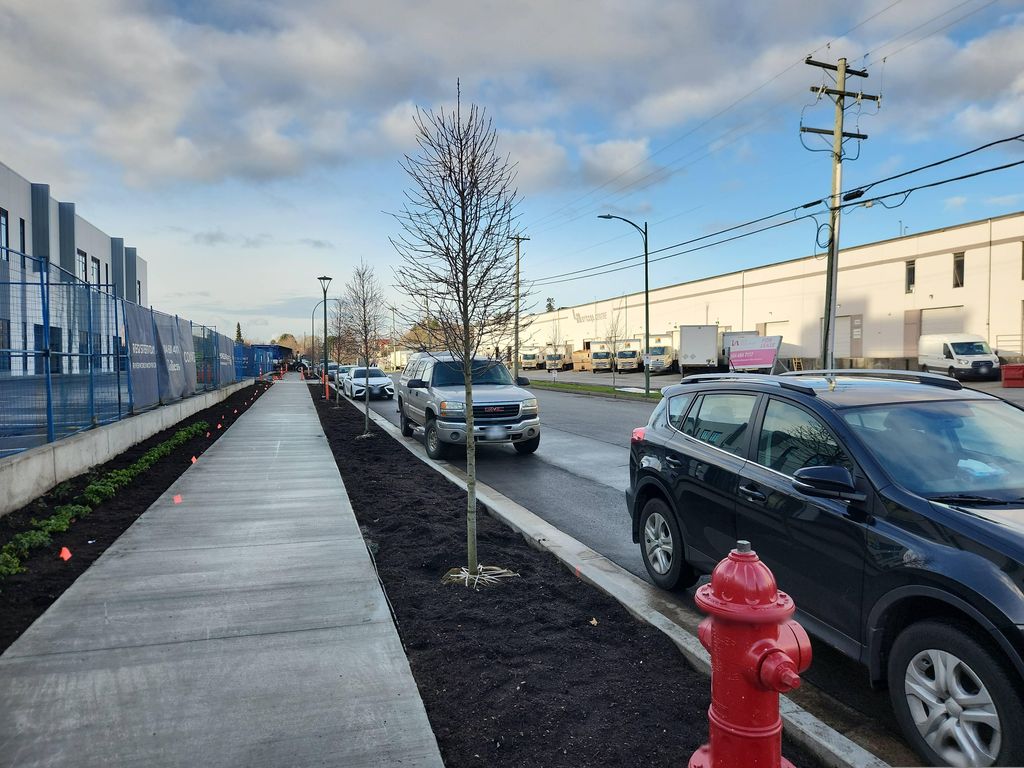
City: vancouver